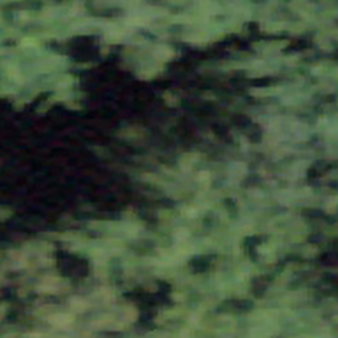
Label: other